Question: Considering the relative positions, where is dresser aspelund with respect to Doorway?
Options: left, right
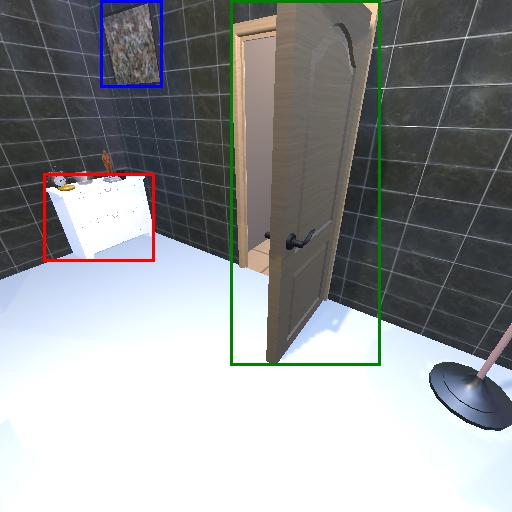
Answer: left